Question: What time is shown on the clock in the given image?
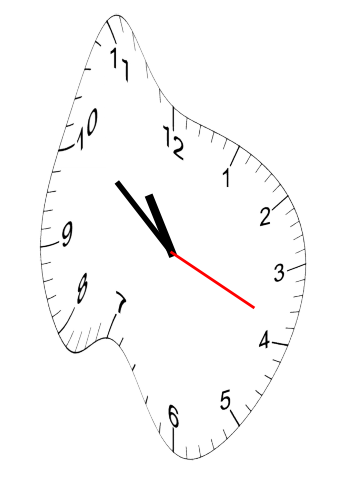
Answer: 10:51:19